Field crop: tomato
Growth stage: 1
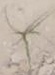
Species: cyperus